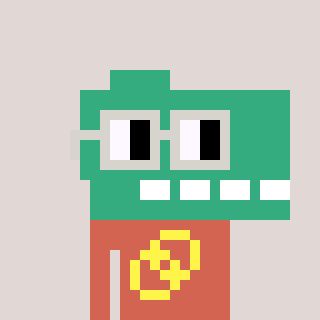
a pixel art character with square light gray glasses, a dino-shaped head and a peachy-colored body on a warm background